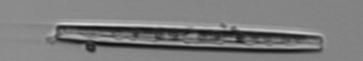
Label: pennate_Thalassionema